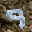
Label: 9